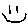
Label: smiley face